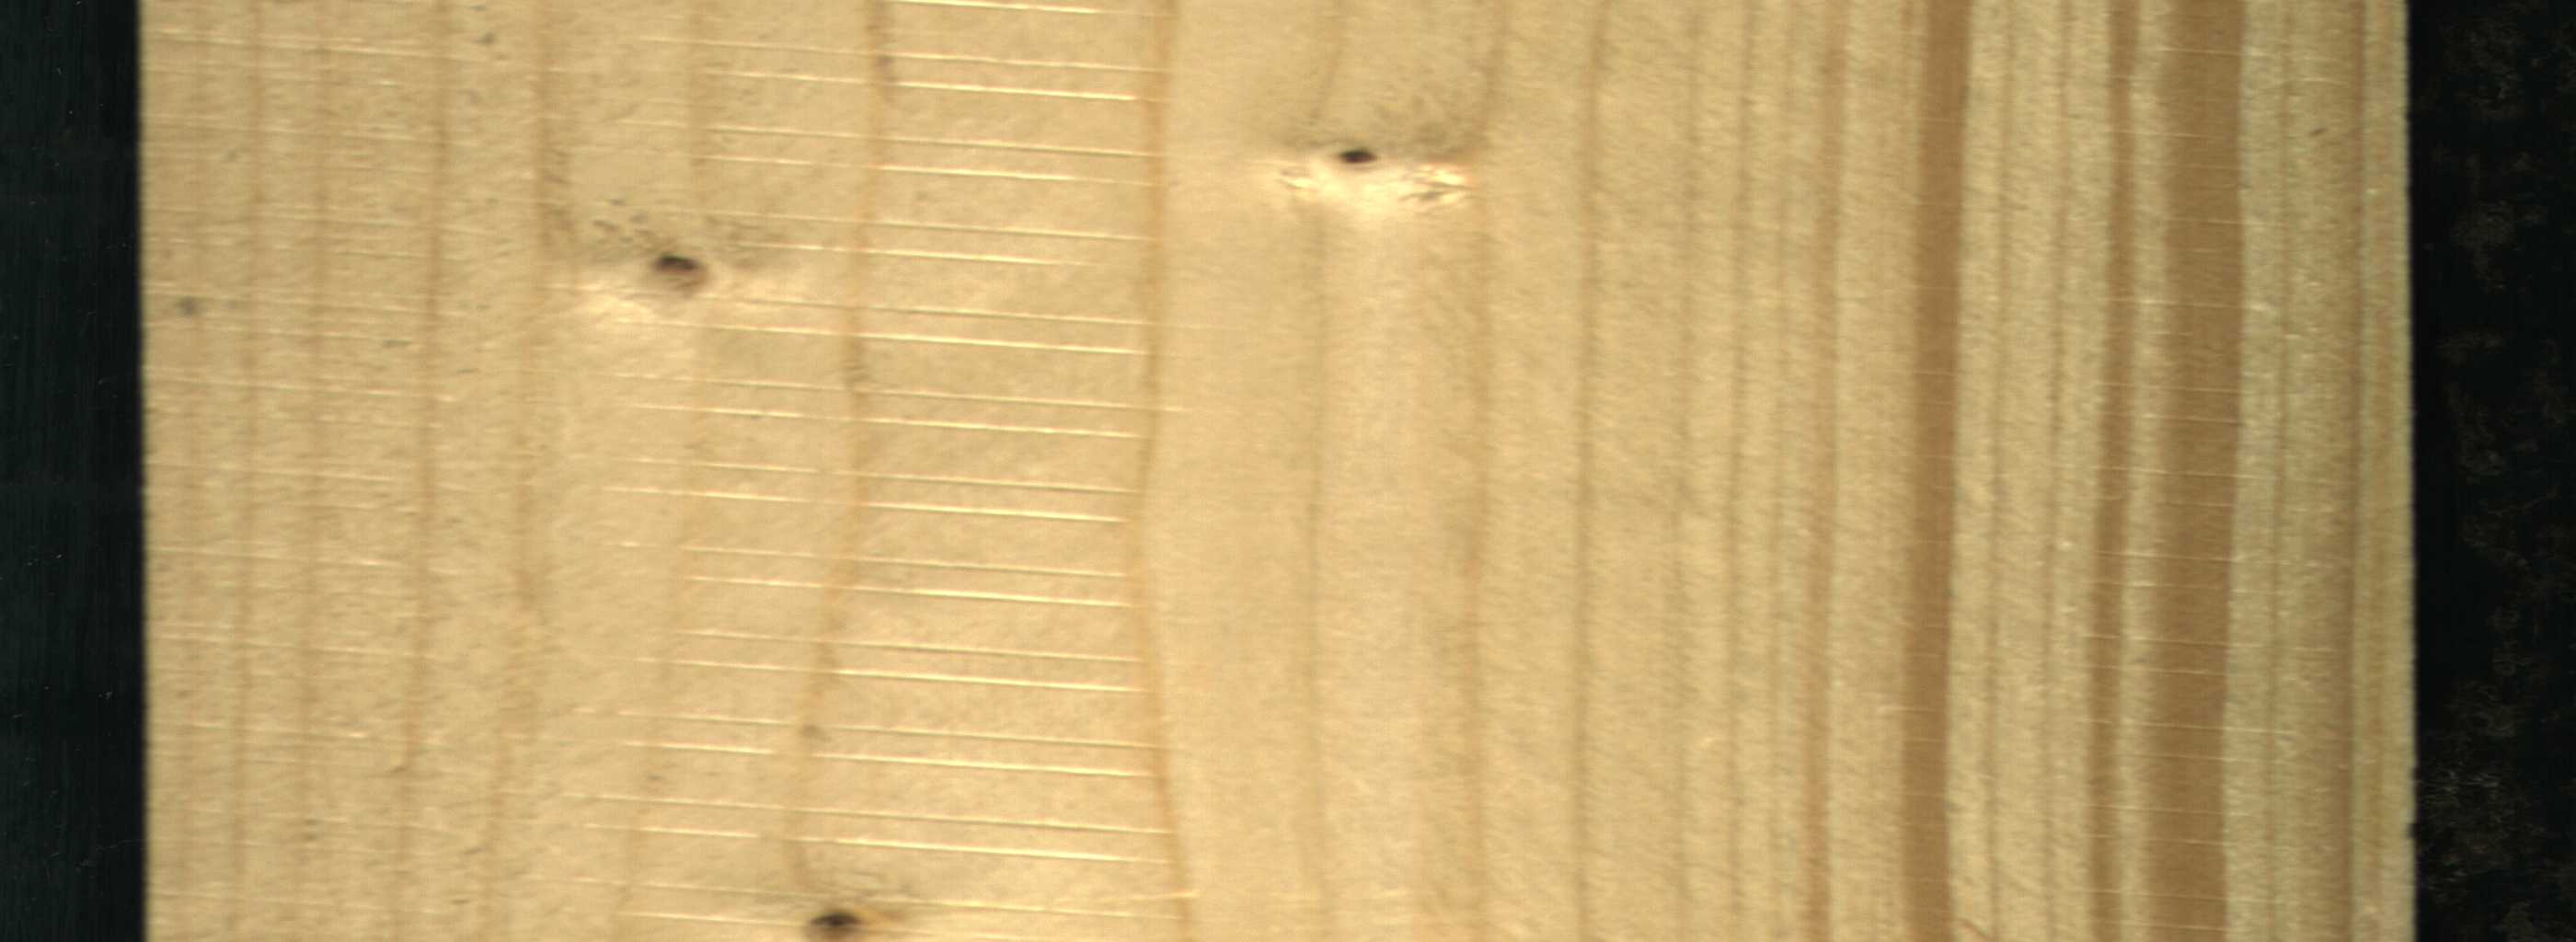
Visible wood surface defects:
Quartzity
Quartzity
Live_Knot
Live_Knot
Live_Knot